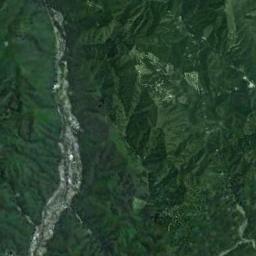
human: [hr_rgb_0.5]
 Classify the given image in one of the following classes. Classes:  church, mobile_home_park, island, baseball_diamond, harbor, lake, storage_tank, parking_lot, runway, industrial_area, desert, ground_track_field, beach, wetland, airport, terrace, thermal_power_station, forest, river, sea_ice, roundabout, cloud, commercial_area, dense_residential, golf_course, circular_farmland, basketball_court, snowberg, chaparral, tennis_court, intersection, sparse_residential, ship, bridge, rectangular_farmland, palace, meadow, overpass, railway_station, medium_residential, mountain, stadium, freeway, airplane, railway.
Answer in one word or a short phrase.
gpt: mountain